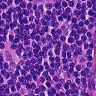
Metastatic tissue present: no